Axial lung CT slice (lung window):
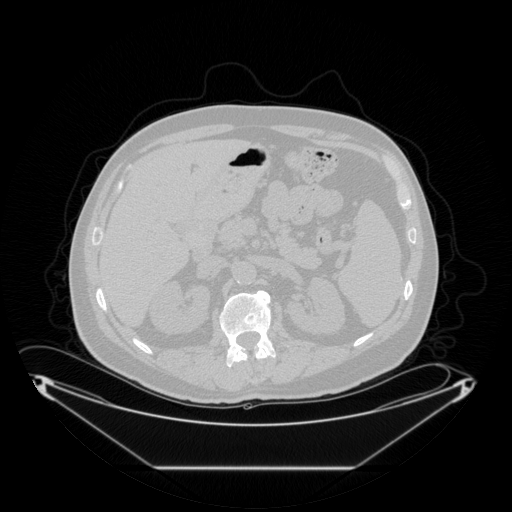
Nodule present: no